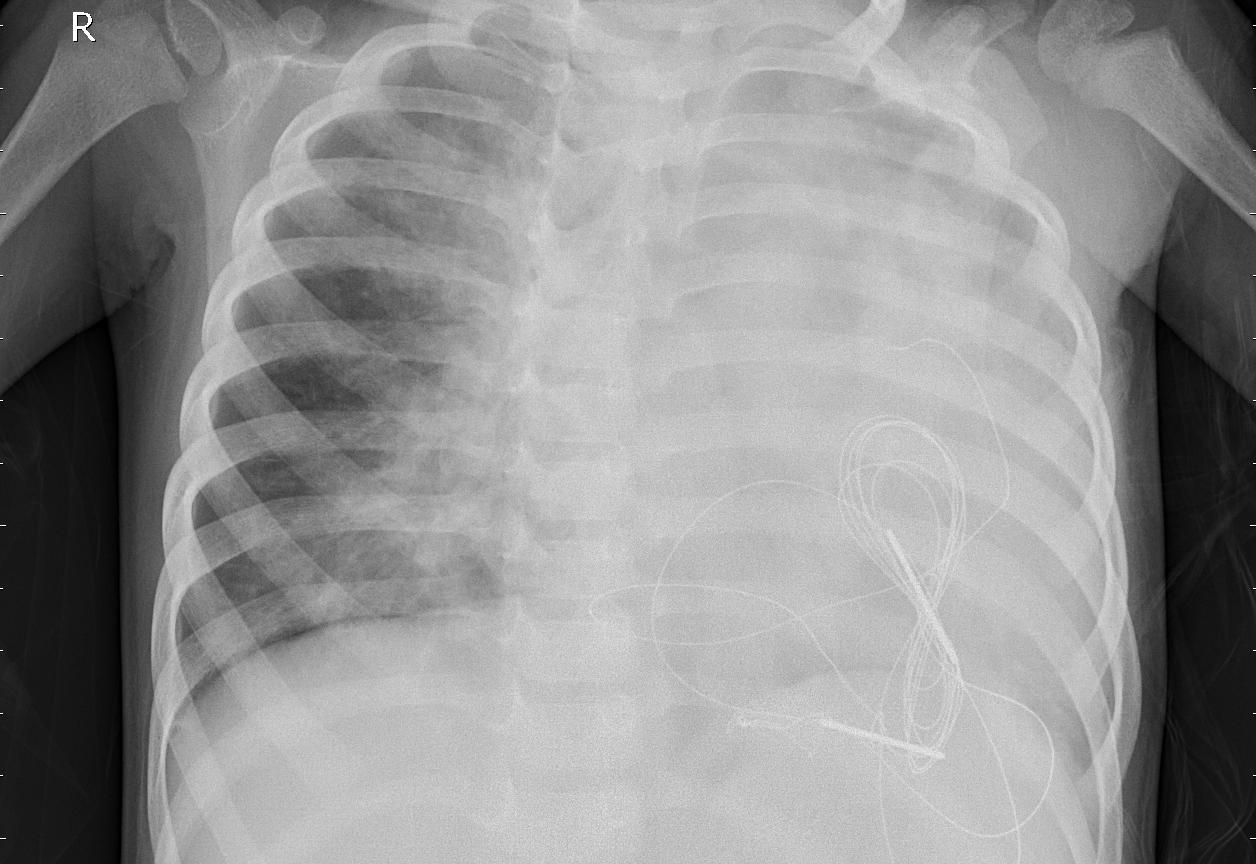
Diagnosis: PNEUMONIA